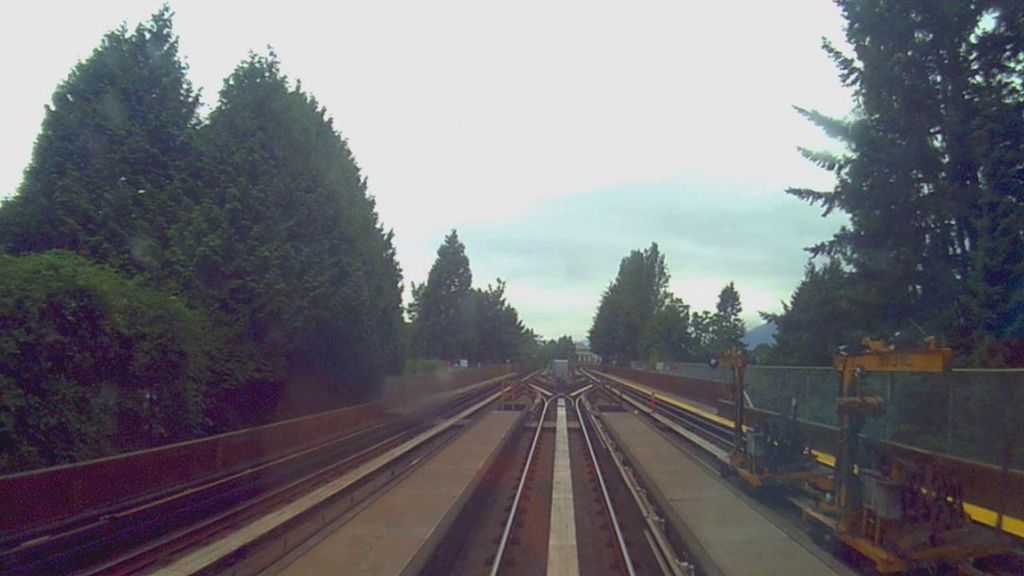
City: vancouver